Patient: sex M, age 29
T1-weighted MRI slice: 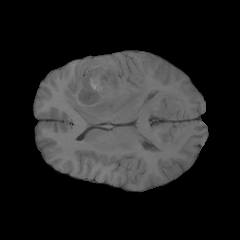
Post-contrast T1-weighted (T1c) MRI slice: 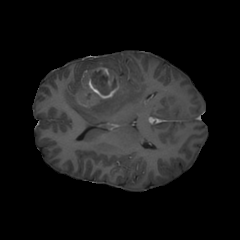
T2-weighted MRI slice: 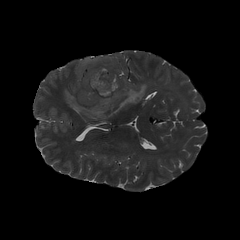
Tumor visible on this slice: yes
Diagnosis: Glioblastoma, IDH-wildtype
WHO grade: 4